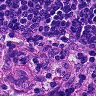
Metastatic tissue present: no